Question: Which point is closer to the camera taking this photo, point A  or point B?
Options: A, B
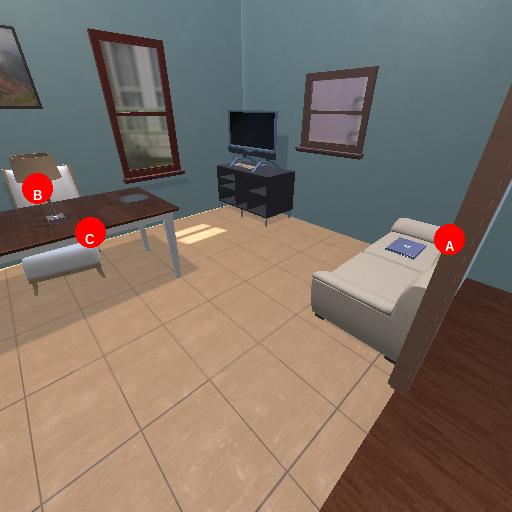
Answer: A